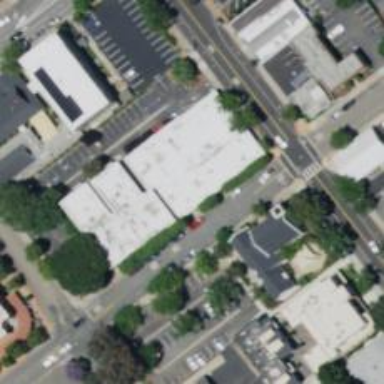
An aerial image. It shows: Healthcare clinic.